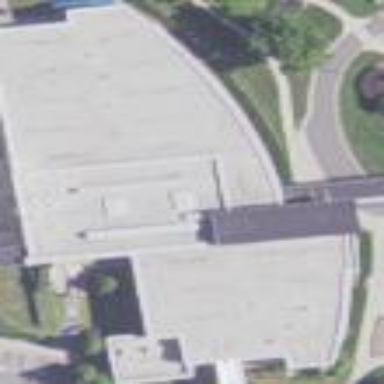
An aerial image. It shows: Hospital building.